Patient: sex M, age 67
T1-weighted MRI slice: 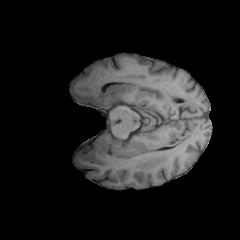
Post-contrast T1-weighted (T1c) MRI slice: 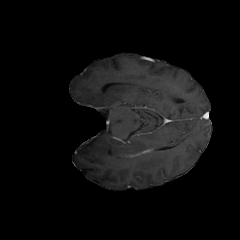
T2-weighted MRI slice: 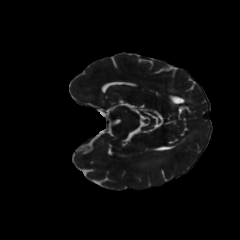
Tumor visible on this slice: no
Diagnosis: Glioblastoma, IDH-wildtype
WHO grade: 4